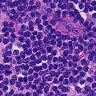
Metastatic tissue present: no